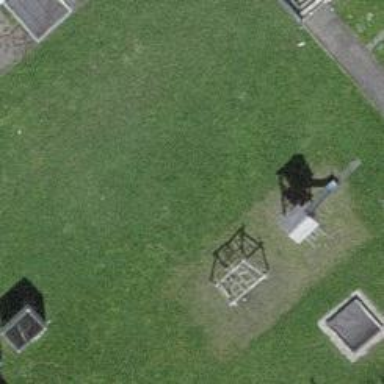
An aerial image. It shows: Playground structure themed as castle.